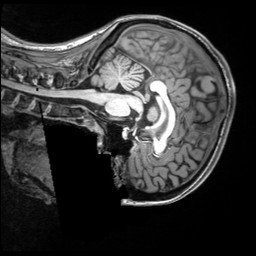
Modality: T1w
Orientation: sagittal
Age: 19
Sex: female